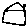
Label: house